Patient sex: F
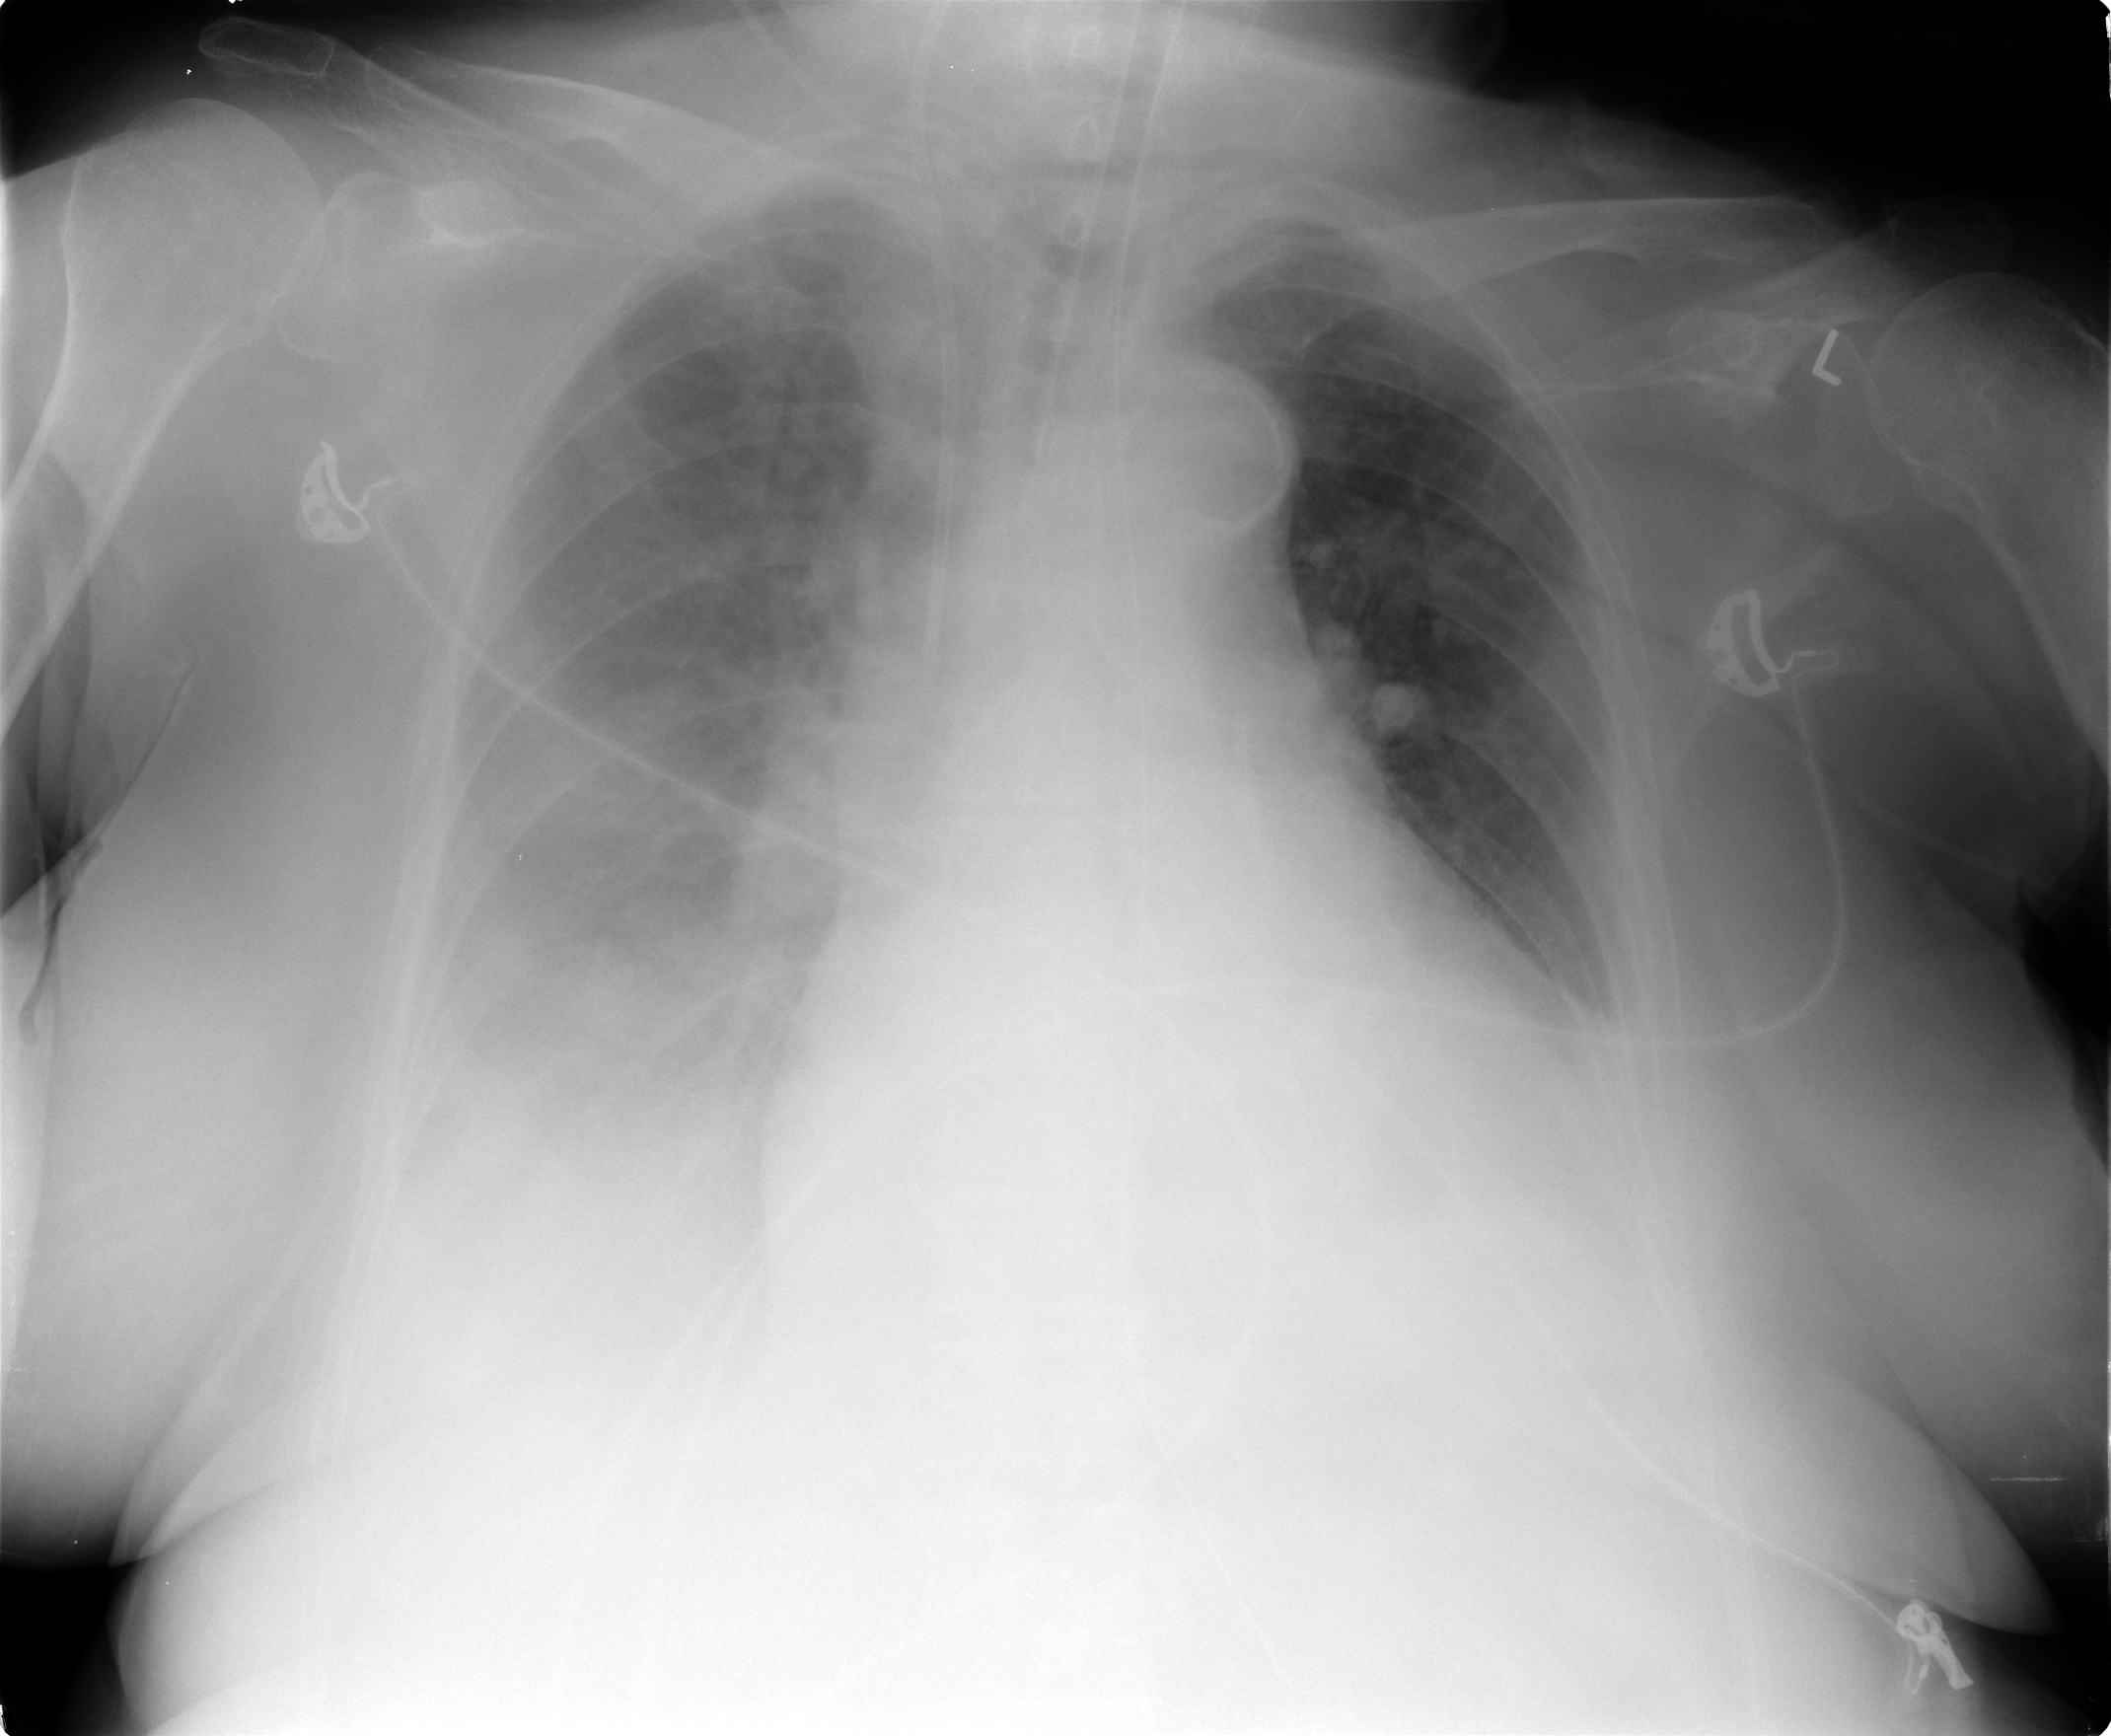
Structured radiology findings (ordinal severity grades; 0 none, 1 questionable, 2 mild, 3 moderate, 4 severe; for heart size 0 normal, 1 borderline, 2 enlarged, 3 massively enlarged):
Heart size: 2
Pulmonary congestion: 1
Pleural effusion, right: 3
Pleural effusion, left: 2
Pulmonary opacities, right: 0
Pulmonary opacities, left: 0
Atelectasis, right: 2
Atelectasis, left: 2